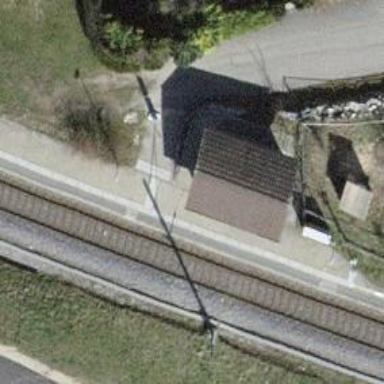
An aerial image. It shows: Halt on the railway.